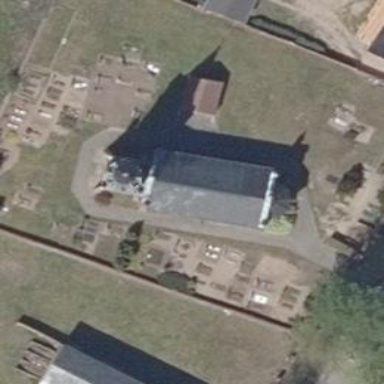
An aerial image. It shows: Wall surrounding graveyard.